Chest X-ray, AP view. Patient: 27 years old, sex M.
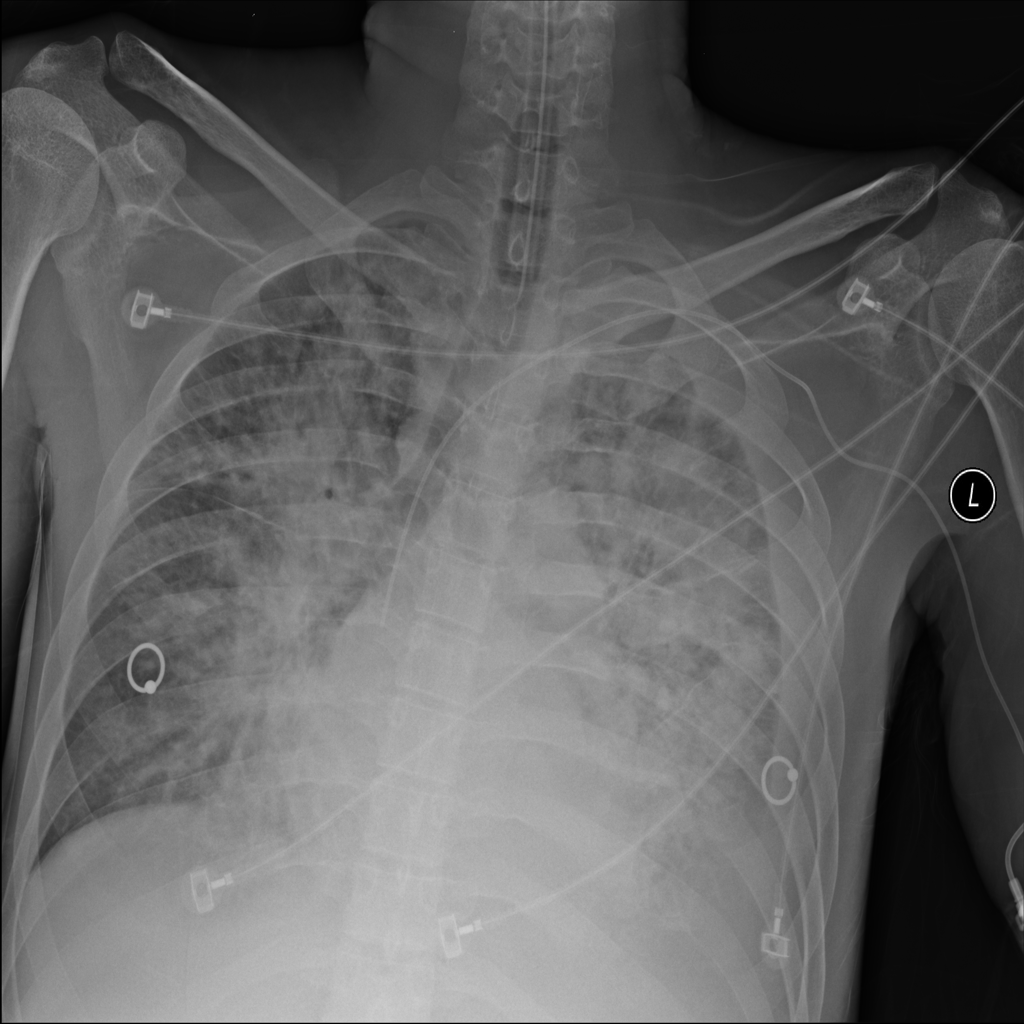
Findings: Infiltration